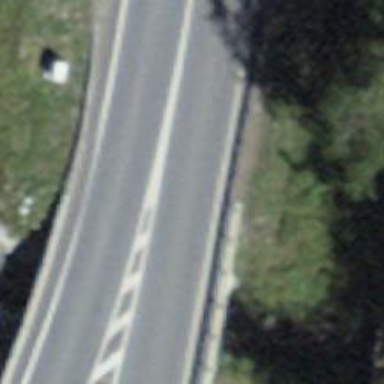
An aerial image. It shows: Primary highway on asphalt bridge.